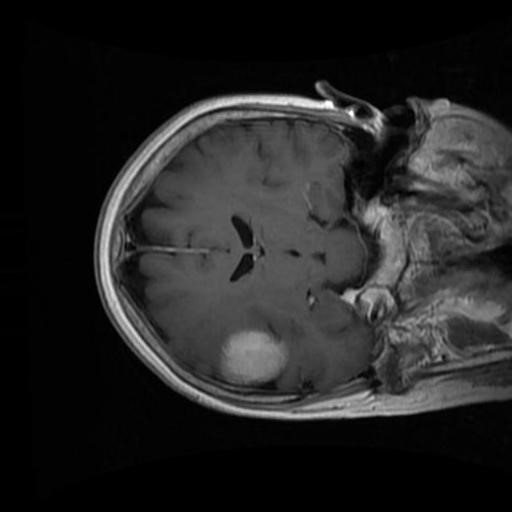
Label: brain_menin